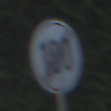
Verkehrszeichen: EndeGeschwindigkeit100
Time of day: SunriseSunset
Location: Outdoor (Urban)
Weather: Clear
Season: NotSpecified
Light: Natural